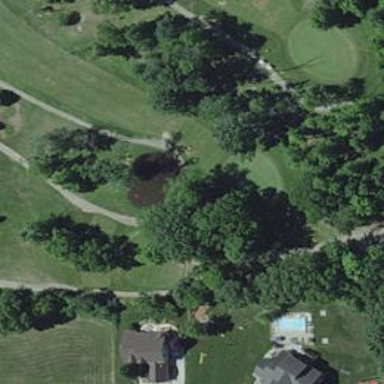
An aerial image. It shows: Pathway for golfing.